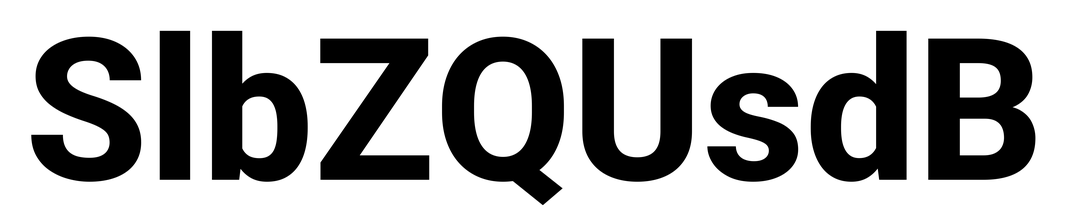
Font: Roboto_ExtraBold